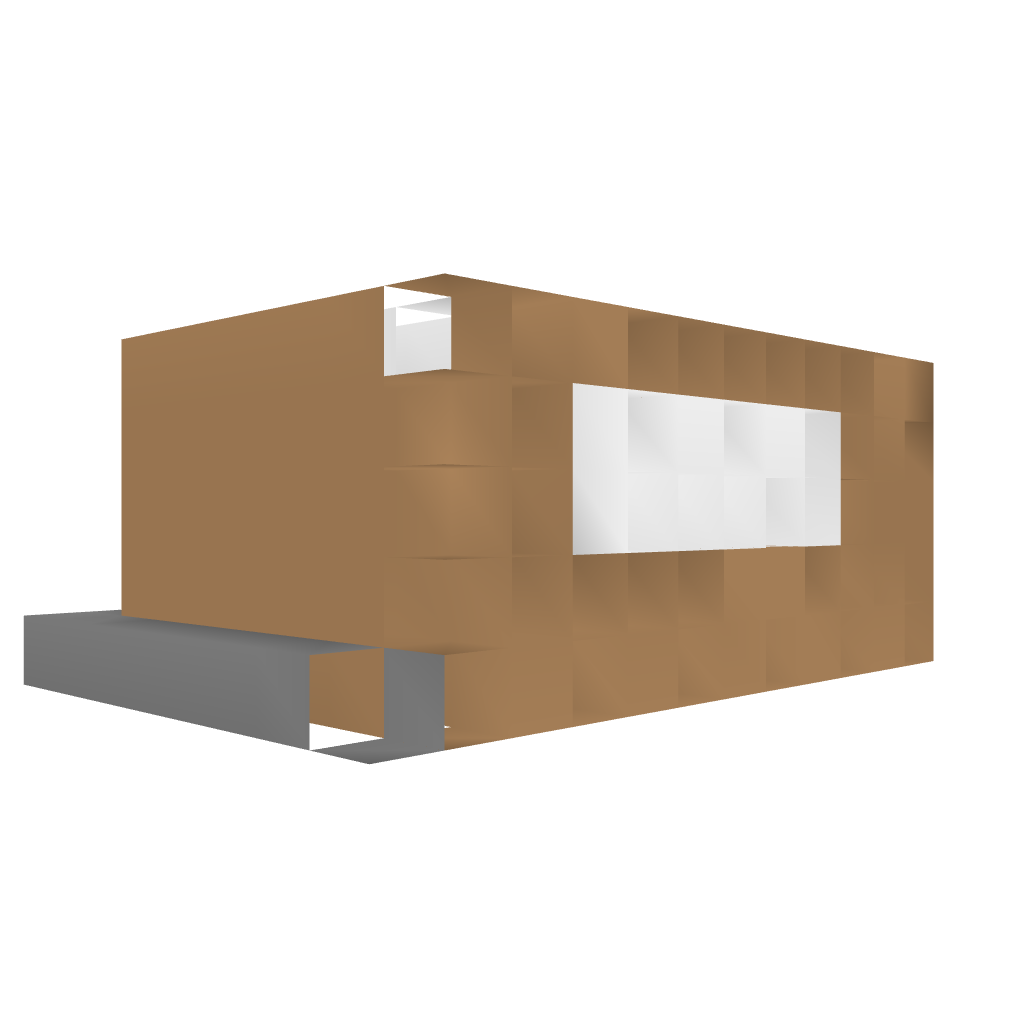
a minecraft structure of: Schoolhouse cube wooden house no roof